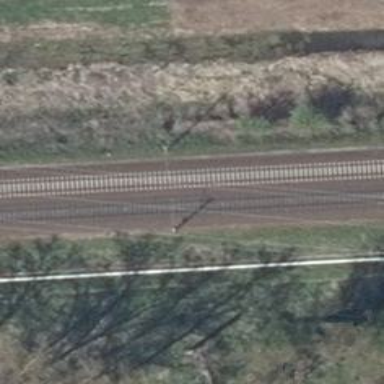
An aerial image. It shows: Milestone along the railway track with catenary mast.